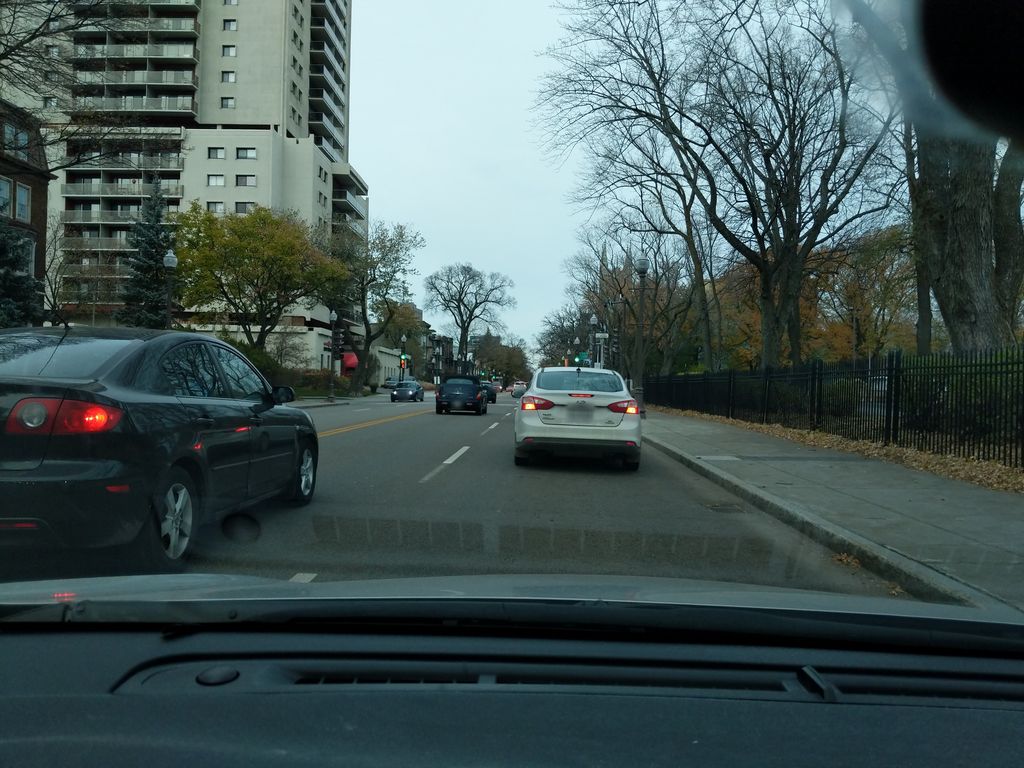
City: quebec_city